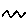
Label: zigzag